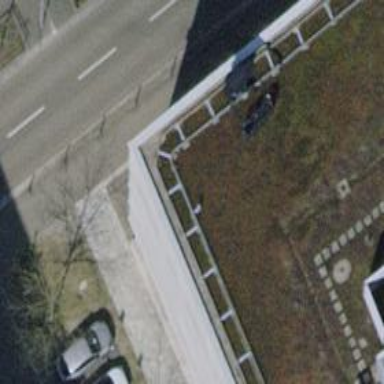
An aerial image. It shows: Bicycle parking area with racks.